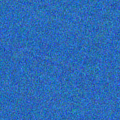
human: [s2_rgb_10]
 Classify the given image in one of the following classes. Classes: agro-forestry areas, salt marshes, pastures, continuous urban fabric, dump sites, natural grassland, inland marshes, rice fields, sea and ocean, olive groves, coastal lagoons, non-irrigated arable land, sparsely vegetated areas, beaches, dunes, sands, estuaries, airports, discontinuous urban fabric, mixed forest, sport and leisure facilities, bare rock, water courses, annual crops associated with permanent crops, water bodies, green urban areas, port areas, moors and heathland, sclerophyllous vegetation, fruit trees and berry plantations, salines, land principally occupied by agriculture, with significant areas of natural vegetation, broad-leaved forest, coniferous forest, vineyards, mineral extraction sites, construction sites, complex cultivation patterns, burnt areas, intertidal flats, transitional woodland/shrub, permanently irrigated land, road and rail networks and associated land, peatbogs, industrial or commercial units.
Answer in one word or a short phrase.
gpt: sea and ocean